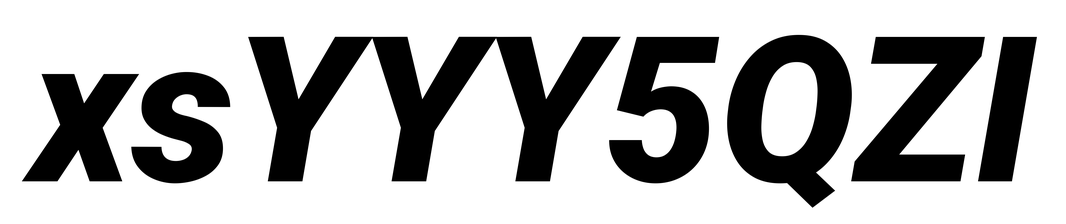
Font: Roboto-Italic_Black_Italic